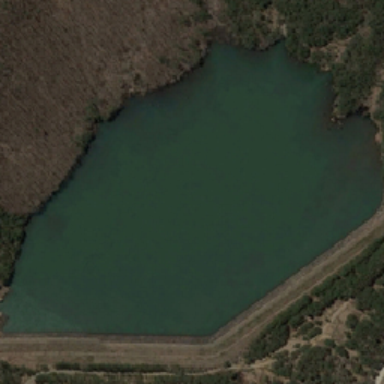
There was a bare land on the lake .